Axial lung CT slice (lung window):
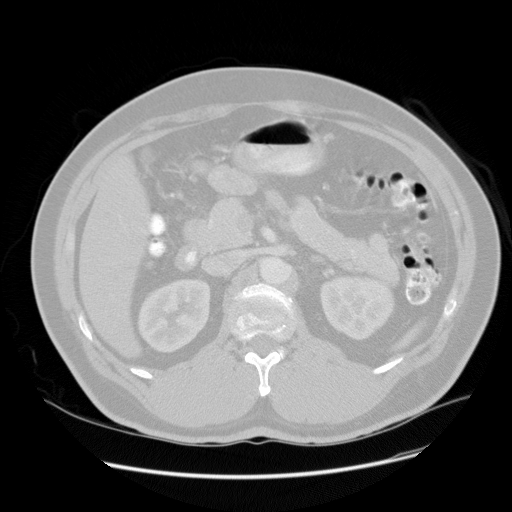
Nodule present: no